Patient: sex F, age 68
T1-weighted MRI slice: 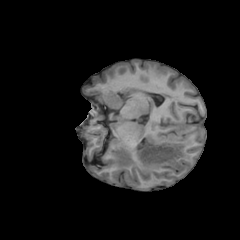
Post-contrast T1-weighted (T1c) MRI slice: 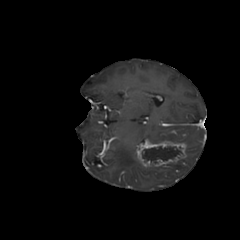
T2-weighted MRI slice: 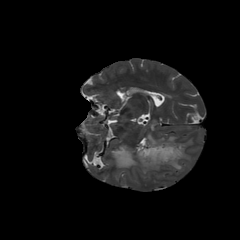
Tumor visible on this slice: yes
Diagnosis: Glioblastoma, IDH-wildtype
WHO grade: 4